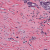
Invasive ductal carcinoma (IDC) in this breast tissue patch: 1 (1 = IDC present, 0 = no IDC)